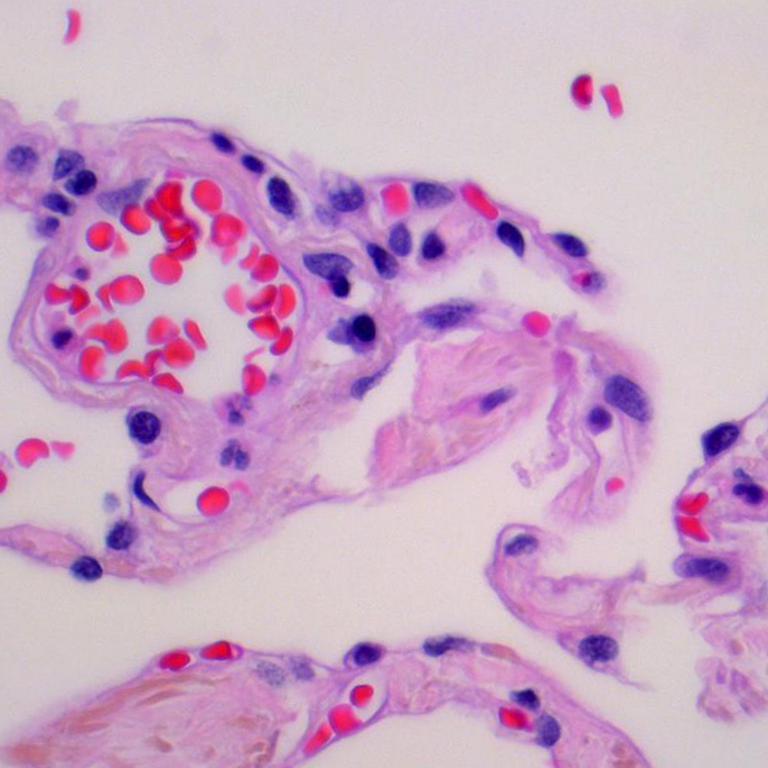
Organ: lung
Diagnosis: benign